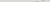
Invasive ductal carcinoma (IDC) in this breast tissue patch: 0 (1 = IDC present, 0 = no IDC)